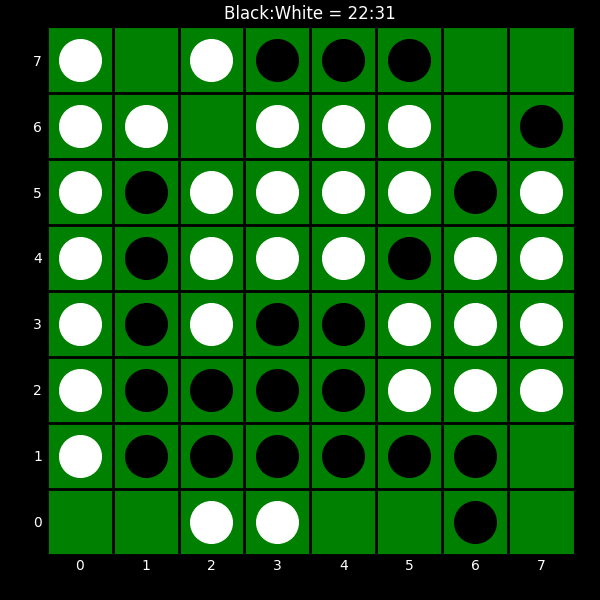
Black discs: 22
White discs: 31